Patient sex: F
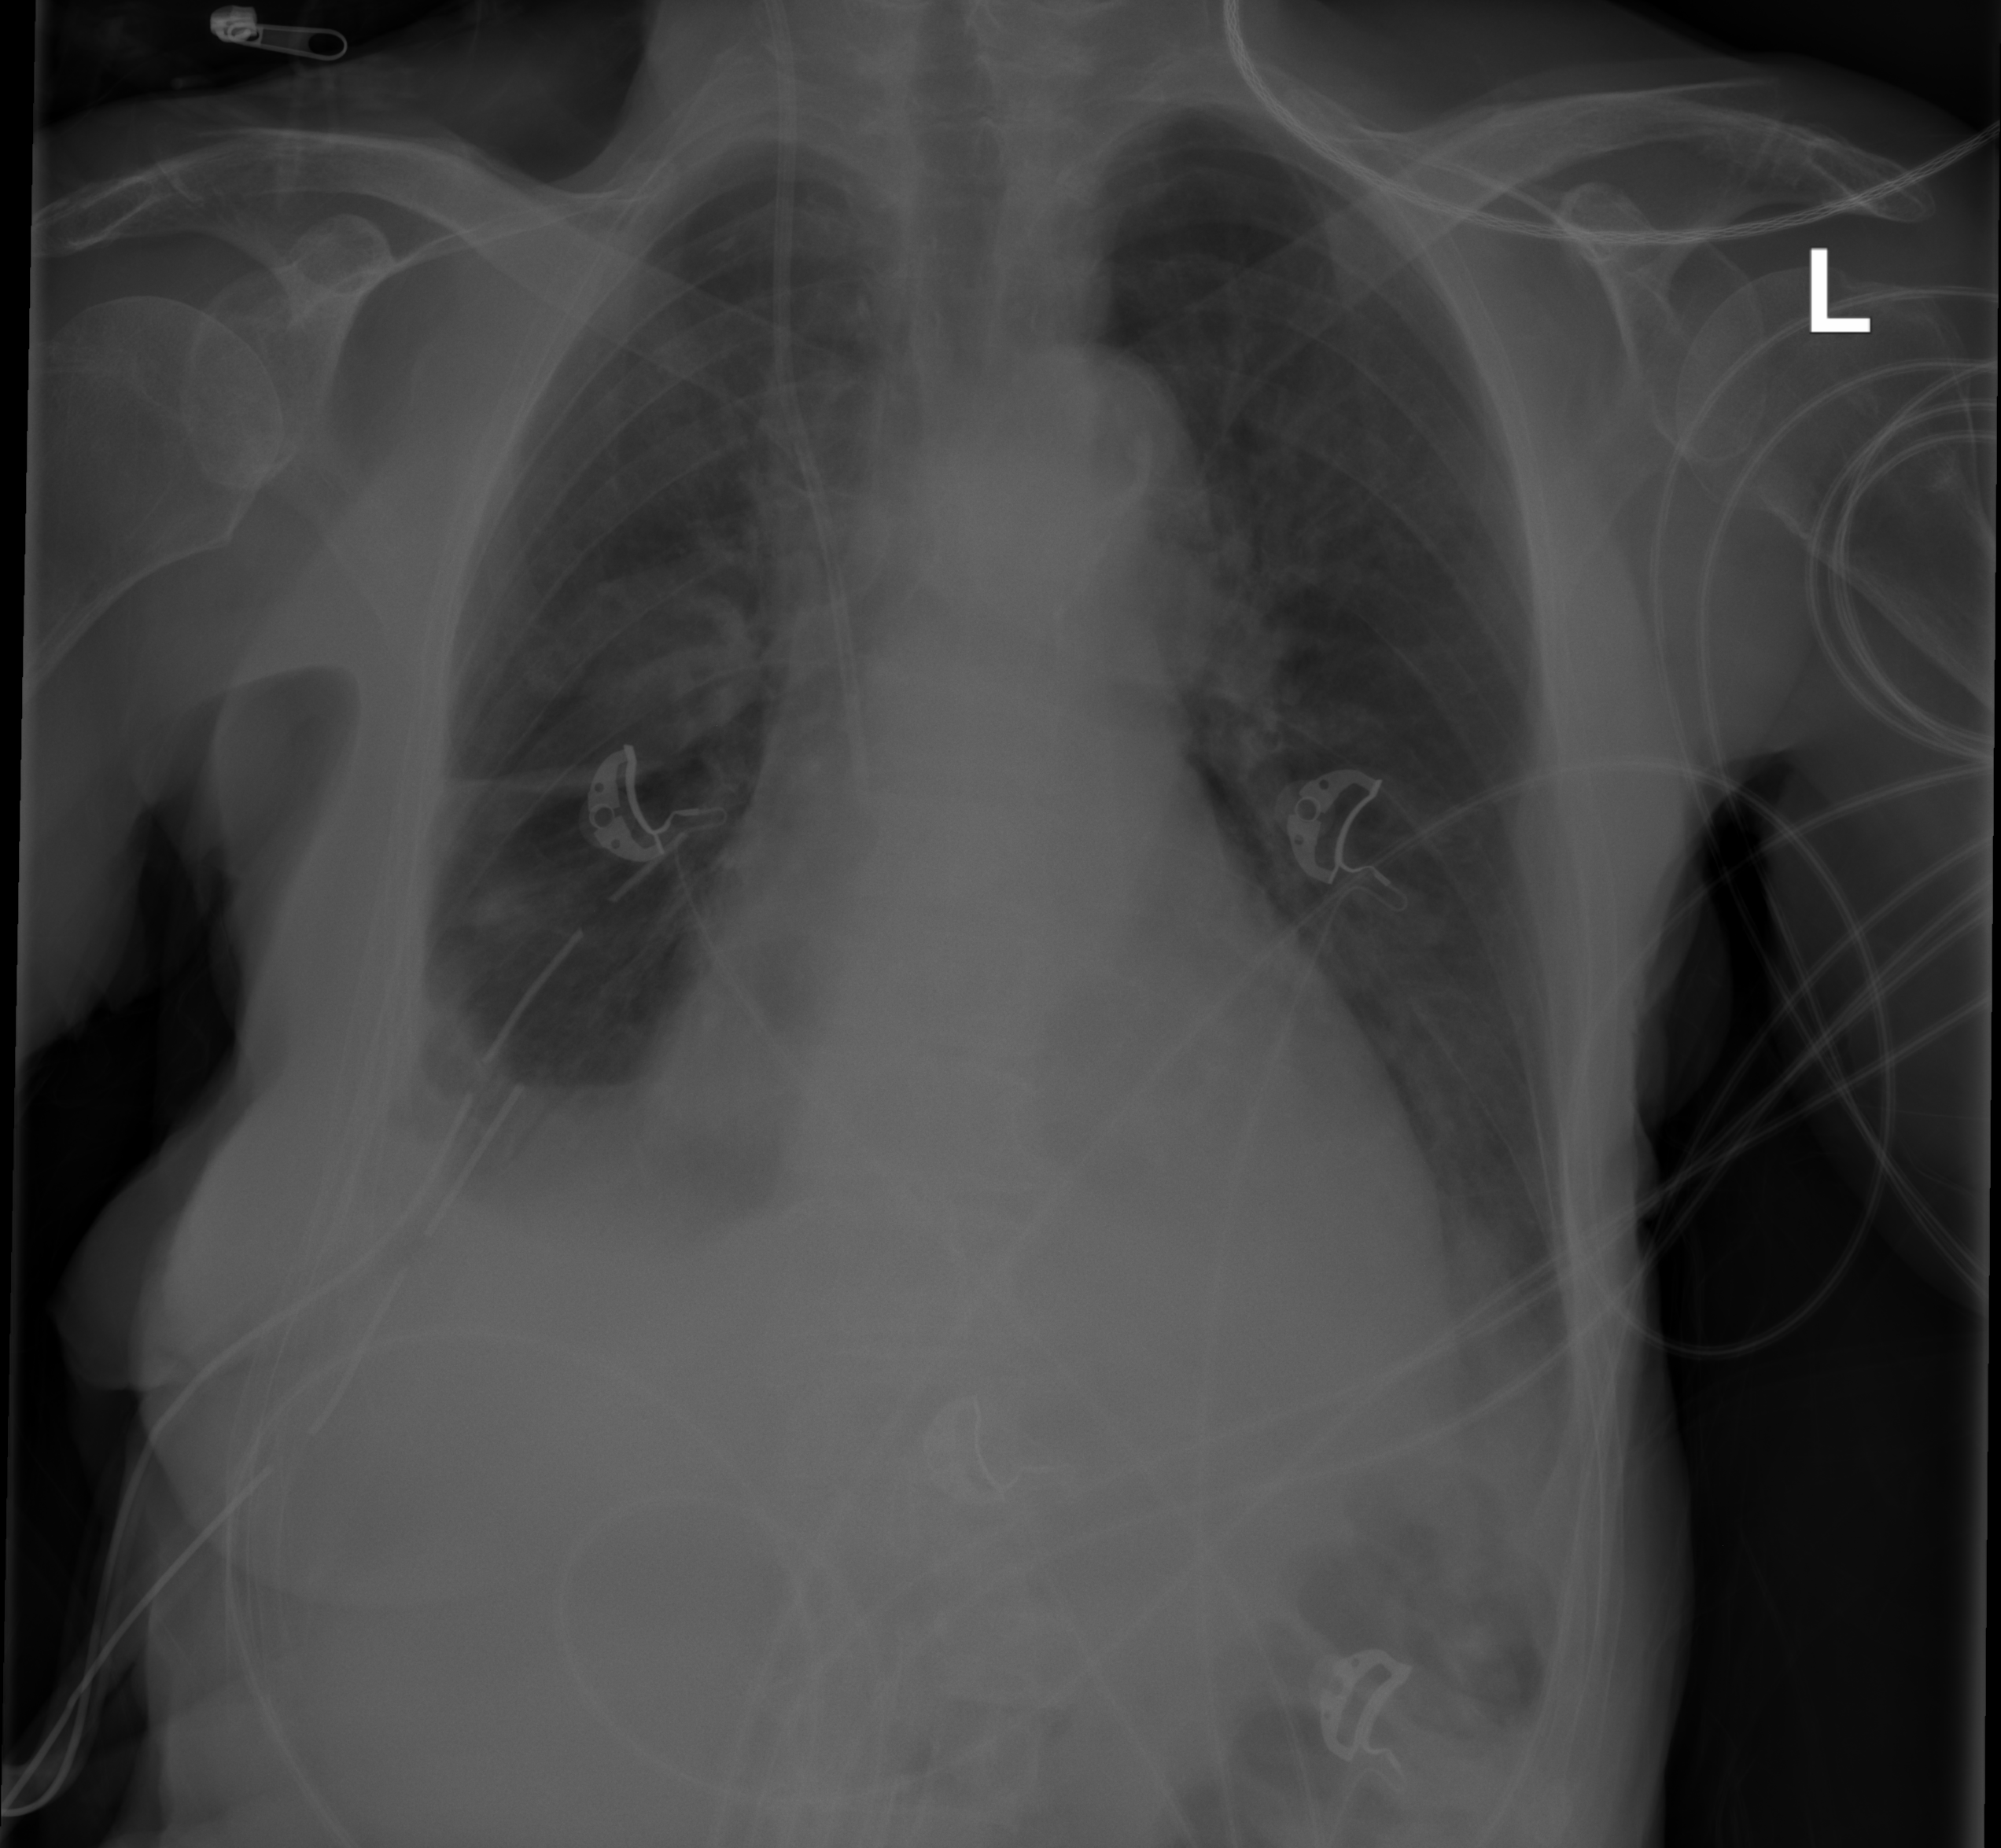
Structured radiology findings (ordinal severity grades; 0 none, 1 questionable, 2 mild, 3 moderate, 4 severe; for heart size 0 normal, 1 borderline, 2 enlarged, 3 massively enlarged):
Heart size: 2
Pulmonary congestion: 0
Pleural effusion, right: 2
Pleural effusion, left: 2
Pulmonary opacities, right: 0
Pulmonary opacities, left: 0
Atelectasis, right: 2
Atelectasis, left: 0